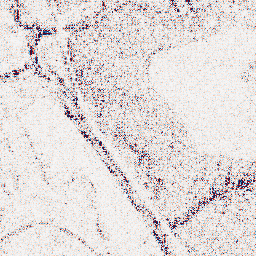
Category: wavelet
Decomposition family: wavelet_dwt
Decomposition parameters: wavelet: coif2
level: 1
Upsampling method: regularized
Upsampling parameters: scale: 4
lambda_reg: 0.001
Upsampling scale: 4